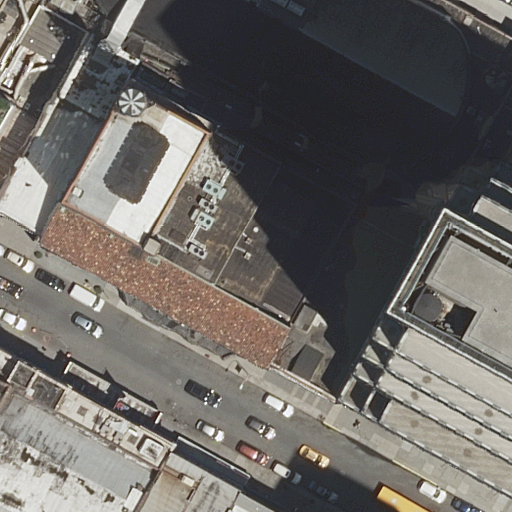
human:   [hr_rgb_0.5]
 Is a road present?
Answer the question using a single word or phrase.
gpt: yes

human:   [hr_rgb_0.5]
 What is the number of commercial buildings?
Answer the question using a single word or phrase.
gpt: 1

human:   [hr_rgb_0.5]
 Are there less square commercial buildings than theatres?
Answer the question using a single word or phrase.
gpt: yes

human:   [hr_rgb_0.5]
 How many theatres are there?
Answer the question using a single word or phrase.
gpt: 3

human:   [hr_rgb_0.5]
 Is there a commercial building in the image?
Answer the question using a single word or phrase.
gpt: yes

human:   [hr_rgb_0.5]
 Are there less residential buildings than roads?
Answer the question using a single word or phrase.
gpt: no

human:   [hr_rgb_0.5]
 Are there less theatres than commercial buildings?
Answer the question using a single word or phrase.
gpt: no

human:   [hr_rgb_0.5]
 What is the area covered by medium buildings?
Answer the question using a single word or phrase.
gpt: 1302m2

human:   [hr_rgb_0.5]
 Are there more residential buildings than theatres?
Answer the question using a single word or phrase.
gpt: yes

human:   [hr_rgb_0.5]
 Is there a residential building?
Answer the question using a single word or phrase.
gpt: yes

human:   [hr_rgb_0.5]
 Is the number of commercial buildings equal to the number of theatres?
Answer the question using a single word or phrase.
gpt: no

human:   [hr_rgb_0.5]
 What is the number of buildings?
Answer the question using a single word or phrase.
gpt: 10

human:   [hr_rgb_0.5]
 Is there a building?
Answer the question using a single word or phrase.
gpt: yes

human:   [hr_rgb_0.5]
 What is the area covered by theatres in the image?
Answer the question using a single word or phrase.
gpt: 2584m2

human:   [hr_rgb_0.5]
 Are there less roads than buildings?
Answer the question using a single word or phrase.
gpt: yes

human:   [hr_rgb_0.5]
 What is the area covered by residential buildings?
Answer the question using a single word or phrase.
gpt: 3066m2

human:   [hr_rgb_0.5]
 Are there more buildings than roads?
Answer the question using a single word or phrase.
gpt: yes

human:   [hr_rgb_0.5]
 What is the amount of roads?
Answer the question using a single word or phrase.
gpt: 1

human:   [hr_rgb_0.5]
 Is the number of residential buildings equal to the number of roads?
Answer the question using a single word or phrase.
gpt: no

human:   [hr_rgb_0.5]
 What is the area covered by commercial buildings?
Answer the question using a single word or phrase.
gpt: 1328m2

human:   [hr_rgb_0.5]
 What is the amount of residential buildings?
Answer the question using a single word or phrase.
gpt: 6

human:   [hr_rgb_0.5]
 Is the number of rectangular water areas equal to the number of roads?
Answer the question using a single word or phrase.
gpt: no

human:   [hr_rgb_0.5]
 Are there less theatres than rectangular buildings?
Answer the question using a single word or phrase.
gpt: yes

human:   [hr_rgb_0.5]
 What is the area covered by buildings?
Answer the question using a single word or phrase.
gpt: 7820m2

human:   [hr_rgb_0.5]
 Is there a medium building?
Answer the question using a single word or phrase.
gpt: yes

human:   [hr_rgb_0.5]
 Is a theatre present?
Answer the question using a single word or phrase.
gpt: yes

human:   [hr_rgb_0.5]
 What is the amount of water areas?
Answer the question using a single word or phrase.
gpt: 0

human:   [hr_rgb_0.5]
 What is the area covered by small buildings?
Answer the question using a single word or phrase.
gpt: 127m2

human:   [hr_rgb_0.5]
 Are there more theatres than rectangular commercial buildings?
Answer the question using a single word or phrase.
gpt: yes

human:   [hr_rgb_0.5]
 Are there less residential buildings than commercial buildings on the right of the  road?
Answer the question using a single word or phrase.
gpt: no

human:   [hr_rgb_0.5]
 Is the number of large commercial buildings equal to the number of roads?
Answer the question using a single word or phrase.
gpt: yes

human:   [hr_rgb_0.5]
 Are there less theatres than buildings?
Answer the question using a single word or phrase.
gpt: yes

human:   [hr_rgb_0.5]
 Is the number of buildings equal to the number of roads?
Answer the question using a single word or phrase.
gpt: no

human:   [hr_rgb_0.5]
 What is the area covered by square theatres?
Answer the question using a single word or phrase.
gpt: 0m2

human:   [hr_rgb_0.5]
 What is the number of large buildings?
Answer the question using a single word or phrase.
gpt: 3

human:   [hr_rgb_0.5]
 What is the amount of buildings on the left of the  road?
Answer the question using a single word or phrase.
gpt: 4

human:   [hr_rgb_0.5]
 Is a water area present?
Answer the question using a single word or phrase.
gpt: no

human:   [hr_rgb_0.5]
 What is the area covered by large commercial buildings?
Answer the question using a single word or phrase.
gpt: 1328m2

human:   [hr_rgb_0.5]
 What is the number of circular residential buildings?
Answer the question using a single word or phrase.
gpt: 0

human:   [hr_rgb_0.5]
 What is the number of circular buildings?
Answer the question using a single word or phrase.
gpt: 0

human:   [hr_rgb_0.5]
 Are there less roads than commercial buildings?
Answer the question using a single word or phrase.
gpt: no

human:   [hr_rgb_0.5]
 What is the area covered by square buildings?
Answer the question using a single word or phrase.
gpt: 0m2

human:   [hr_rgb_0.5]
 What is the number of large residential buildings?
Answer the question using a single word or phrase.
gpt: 1

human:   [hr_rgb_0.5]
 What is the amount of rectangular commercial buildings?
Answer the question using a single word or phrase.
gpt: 0

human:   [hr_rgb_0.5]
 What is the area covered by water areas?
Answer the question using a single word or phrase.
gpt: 0m2

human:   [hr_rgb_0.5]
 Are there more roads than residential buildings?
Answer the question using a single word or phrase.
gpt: no

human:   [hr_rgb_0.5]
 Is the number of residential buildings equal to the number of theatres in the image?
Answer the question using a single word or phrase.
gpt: no

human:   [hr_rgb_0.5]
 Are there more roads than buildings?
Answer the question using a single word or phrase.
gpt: no

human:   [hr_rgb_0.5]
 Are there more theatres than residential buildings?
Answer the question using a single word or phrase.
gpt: no

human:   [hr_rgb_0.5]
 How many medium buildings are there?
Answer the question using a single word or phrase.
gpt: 5

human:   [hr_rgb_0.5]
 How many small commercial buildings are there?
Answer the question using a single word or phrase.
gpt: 0

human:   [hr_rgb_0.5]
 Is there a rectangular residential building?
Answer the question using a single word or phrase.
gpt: yes

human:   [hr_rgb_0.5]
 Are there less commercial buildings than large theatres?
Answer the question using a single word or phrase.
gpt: no

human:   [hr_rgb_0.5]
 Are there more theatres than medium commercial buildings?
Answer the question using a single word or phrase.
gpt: yes

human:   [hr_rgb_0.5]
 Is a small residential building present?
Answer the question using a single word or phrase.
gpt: yes

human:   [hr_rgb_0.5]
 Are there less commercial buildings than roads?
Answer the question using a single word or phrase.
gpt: no

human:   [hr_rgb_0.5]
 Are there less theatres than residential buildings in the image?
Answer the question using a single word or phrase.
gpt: yes

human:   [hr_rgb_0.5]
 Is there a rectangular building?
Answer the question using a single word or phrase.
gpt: yes

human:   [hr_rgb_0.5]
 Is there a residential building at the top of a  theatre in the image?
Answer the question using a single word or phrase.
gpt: yes

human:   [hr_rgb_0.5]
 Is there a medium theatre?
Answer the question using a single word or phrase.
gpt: yes

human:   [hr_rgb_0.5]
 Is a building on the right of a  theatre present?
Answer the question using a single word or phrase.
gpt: yes

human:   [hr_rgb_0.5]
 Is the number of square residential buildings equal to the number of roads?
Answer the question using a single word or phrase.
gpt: no

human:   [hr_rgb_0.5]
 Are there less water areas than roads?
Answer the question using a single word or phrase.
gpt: yes

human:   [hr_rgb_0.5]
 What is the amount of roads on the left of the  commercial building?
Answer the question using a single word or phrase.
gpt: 1